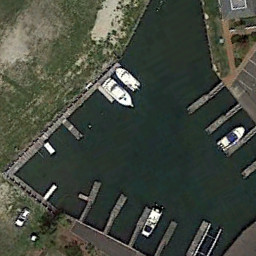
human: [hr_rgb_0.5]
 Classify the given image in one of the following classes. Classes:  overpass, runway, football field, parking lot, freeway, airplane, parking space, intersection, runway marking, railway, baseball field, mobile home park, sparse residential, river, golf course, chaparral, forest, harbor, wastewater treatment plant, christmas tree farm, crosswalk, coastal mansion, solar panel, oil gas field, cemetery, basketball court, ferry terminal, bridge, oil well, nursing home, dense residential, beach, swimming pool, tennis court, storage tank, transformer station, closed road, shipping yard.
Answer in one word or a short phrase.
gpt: ferry terminal